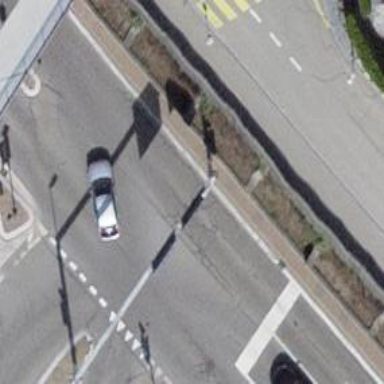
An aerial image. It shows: Road with traffic signals at crossing.